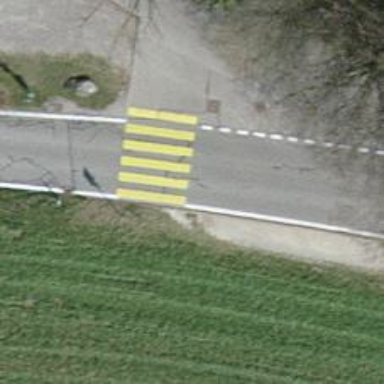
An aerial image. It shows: Zebra crossing on the road.